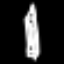
Label: pencil